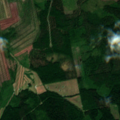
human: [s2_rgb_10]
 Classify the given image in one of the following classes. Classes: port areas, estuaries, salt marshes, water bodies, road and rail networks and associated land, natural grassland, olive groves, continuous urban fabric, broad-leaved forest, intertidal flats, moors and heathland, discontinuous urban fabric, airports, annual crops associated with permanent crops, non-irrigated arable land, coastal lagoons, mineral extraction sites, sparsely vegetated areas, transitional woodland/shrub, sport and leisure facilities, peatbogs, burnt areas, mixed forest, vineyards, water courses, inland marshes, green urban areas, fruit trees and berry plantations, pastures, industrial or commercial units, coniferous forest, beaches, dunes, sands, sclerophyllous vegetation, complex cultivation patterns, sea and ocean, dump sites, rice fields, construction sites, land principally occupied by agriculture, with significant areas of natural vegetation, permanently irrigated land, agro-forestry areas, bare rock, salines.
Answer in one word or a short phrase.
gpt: non-irrigated arable land, mixed forest, transitional woodland/shrub